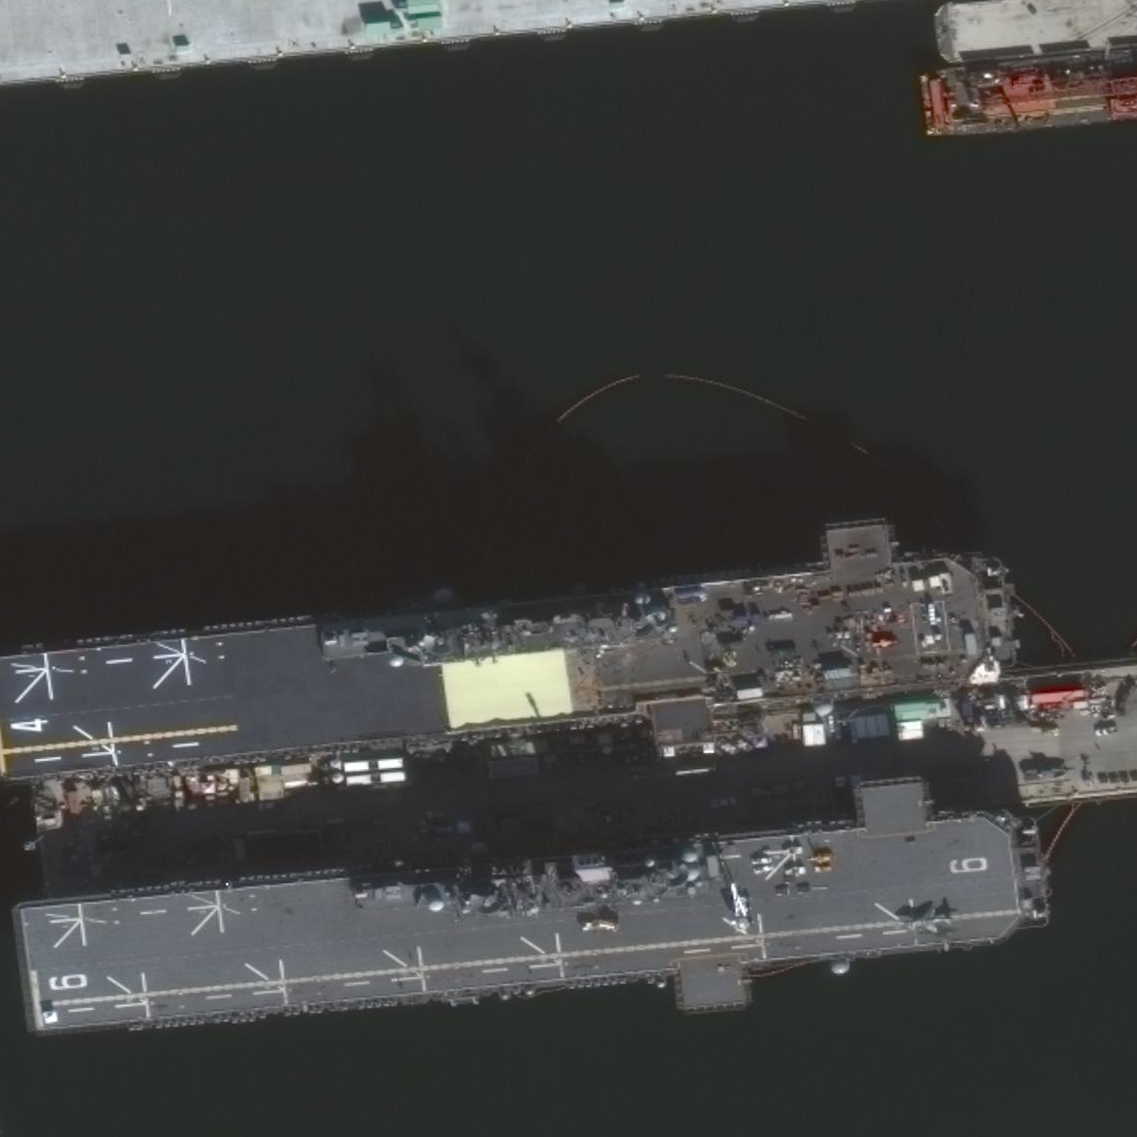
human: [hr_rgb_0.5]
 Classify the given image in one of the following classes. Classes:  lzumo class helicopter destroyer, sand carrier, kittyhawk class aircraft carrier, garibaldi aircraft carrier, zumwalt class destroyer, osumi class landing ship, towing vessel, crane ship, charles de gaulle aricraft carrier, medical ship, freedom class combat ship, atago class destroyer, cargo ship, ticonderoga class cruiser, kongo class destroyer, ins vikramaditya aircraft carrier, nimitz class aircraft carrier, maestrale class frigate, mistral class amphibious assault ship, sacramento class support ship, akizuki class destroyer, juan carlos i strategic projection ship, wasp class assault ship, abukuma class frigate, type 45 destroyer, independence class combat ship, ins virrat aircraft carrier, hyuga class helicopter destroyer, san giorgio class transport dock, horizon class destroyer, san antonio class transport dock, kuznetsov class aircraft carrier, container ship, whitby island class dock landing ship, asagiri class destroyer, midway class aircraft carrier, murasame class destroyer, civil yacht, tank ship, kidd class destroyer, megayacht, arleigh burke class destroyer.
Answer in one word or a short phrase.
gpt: Wasp class assault ship